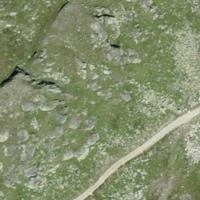
EUNIS habitat code: 31
Species observed at this site:
Calluna vulgaris
Viola calcarata